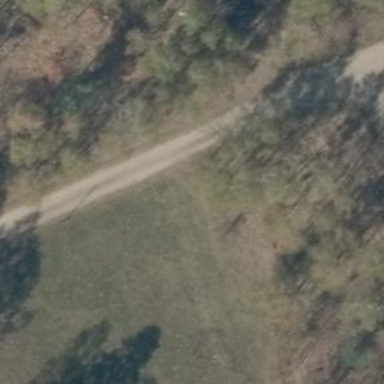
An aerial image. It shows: Paved residential road.